Question:
I have entity NhanVienQuanLy inherit from entity NhanVien.
'''
var context = new Model1Container();
var result = context.NhanViens;
var resultNV = context.NhanVienQuanLys // not exist
'''
How to get data of entity set NhanVienQuanLy?
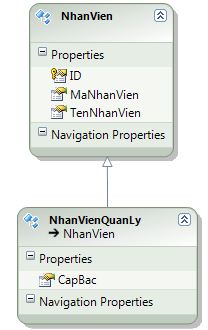
Answer: You should be able to do this:
'''
var resultNV = context.NhanViens.OfType<NhanVienQuanLy>();
'''
or when you query in query syntax:
'''
from n in context.NhanViens where n is NhanVienQuanLy select n;
'''